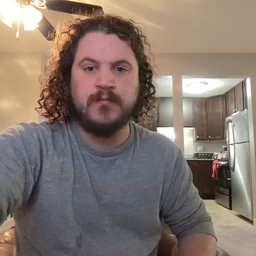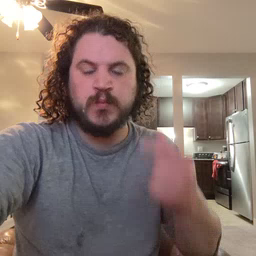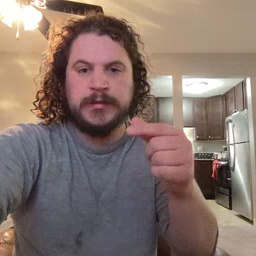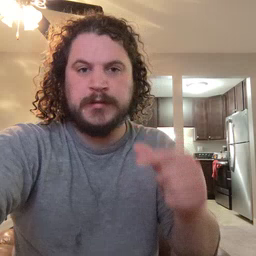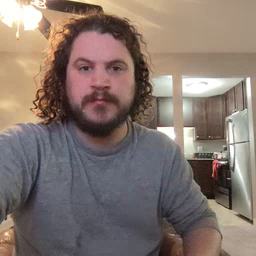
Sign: green